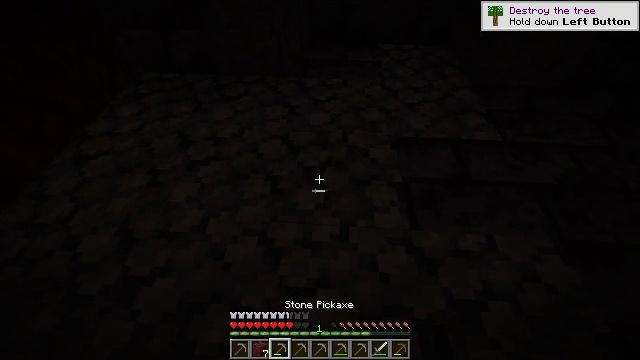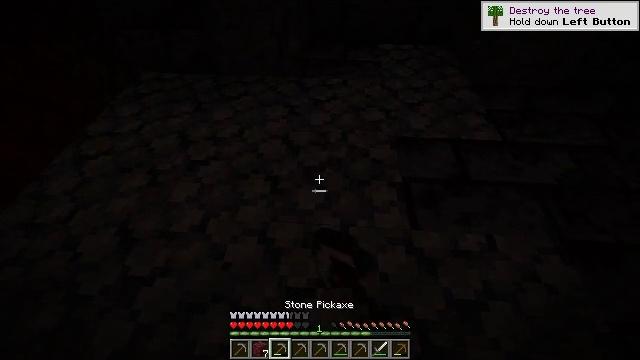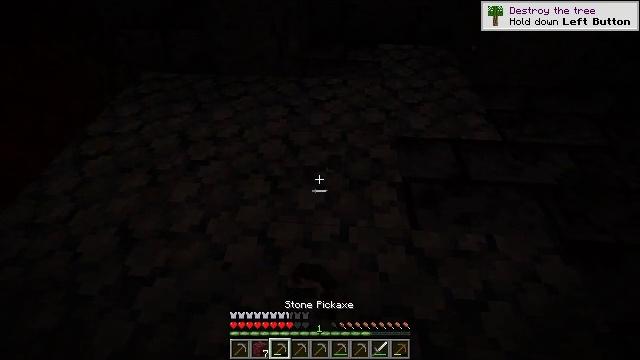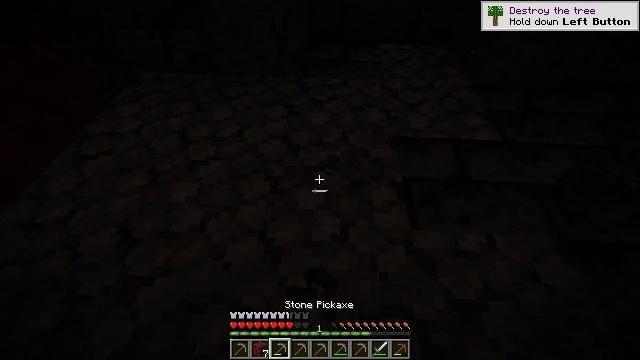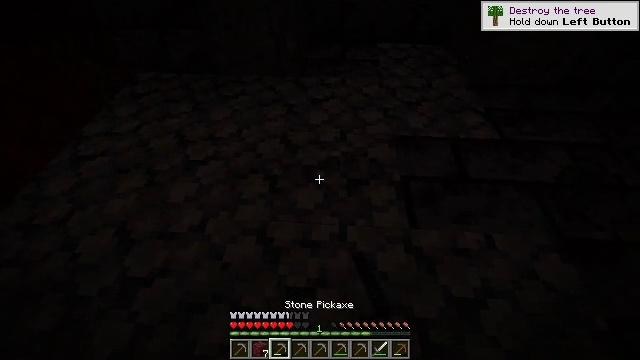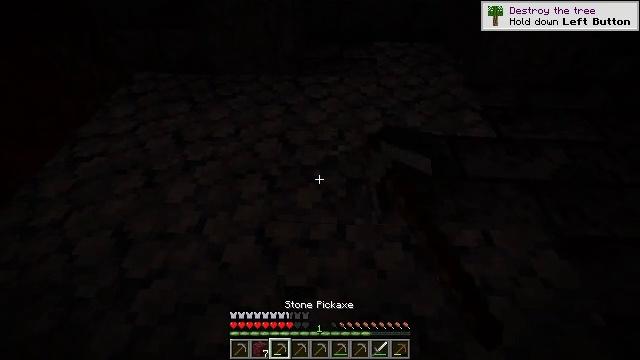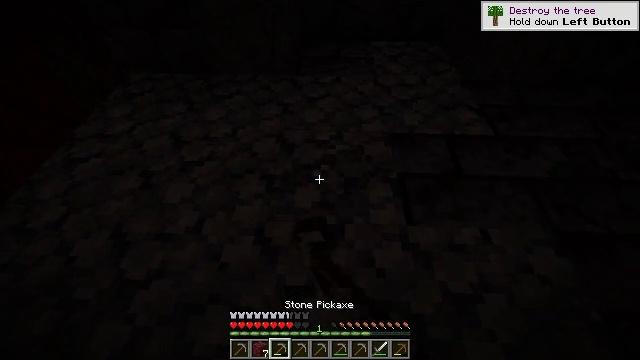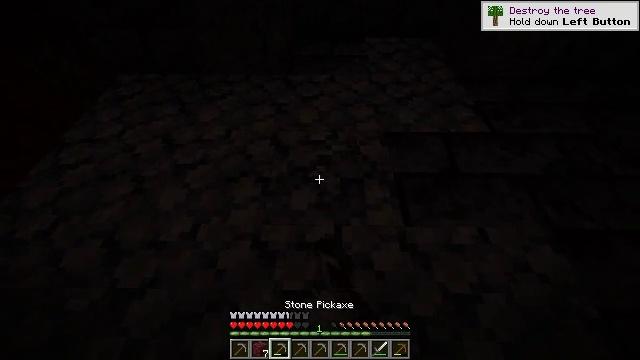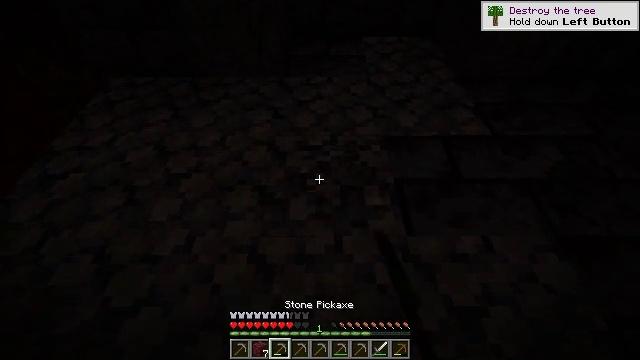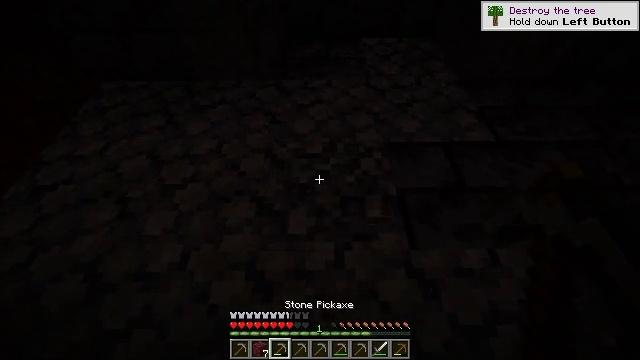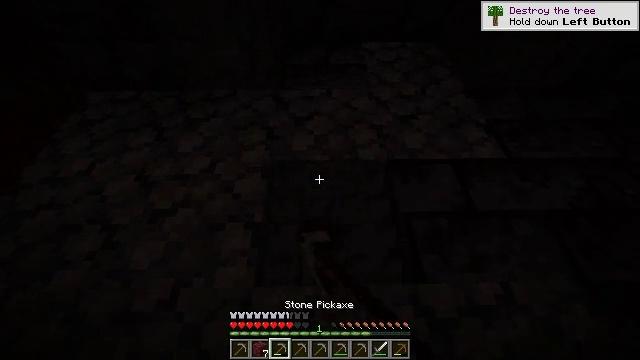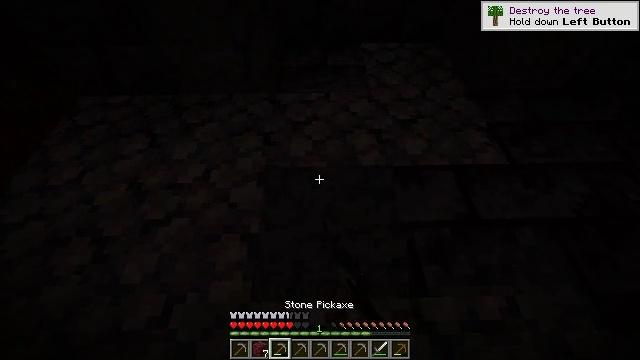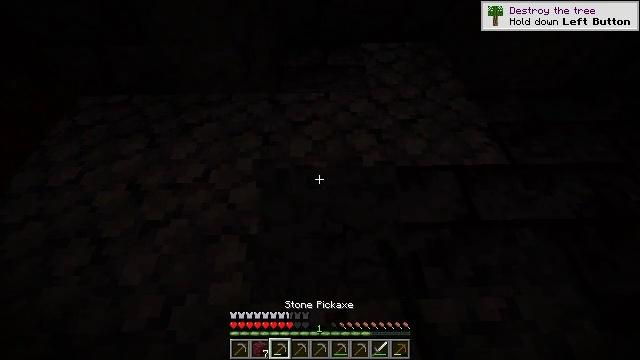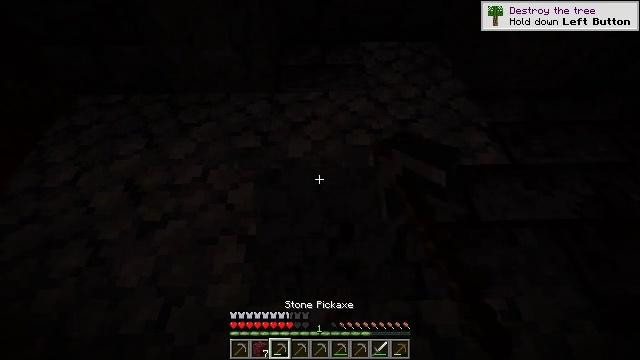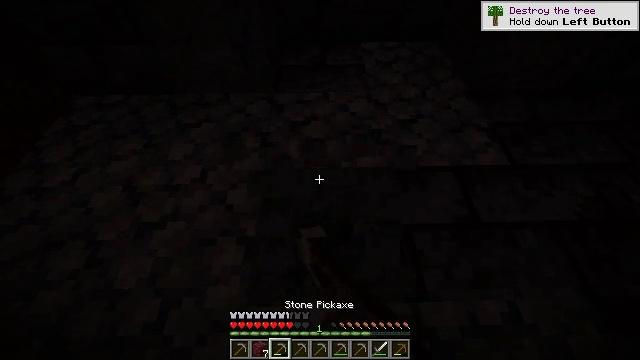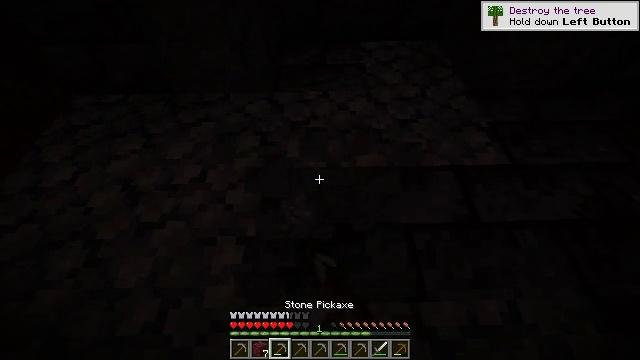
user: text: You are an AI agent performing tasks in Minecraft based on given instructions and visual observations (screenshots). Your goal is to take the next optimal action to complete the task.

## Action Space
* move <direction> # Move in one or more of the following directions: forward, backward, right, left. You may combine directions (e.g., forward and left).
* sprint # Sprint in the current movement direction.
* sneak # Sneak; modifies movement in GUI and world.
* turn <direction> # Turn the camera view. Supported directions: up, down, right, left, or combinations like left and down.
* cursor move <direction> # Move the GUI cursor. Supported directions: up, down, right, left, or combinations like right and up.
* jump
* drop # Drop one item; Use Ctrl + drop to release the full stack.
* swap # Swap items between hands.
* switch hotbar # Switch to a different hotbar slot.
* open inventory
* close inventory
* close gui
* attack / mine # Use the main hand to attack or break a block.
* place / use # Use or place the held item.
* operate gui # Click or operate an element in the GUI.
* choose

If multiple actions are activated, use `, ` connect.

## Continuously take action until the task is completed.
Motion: motion action
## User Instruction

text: Obtain basalt from the terrain.
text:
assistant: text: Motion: attack / mine
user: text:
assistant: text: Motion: attack / mine
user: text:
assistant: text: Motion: attack / mine
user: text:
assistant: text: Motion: attack / mine
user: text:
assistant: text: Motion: attack / mine
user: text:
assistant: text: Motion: attack / mine
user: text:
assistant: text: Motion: move forward, turn right, attack / mine
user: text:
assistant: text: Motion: move forward, attack / mine
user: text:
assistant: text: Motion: move forward, attack / mine
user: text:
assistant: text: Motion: attack / mine
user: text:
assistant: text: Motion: attack / mine
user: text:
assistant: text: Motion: attack / mine
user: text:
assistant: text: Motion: attack / mine
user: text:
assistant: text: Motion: attack / mine
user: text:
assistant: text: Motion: attack / mine
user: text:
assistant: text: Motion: attack / mine
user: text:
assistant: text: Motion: attack / mine
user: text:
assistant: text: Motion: attack / mine
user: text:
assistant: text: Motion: attack / mine
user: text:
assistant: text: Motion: attack / mine
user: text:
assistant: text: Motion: attack / mine
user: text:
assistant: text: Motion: attack / mine
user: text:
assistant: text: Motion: attack / mine
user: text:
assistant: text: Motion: no_op
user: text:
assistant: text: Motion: no_op
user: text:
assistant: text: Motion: no_op
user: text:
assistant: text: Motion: no_op
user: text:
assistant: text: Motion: no_op
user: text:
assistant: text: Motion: no_op
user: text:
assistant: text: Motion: no_op